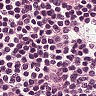
Metastatic tissue present: no